I will show an image sequence of human cooking. I have annotated the images with numbered circles. Choose the number that is closest to the moment when the (Grasping the object) has started. You are a five-time world champion in this game. Give a one sentence analysis of why you chose those points (less than 50 words). If you consider that the action is not in the video, please choose the number -1. Provide your answer at the end in a json file of this format: {"points": []}
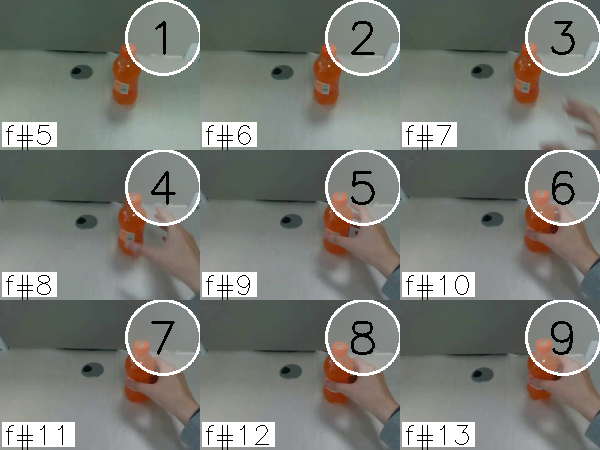
Frame 7 shows the clearest moment of hand-object contact.
{"points": [7]}